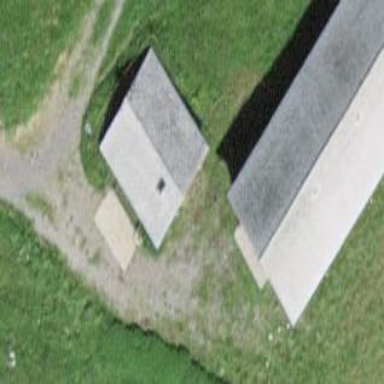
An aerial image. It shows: Hut.